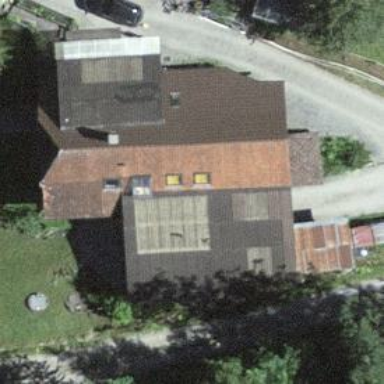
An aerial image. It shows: Residential building.